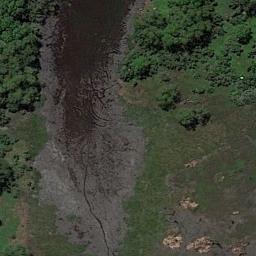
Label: wetland